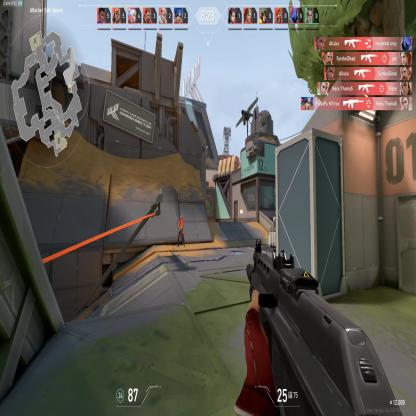
Label: enemy